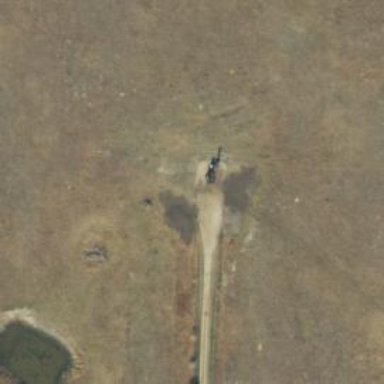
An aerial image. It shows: Petroleum well.